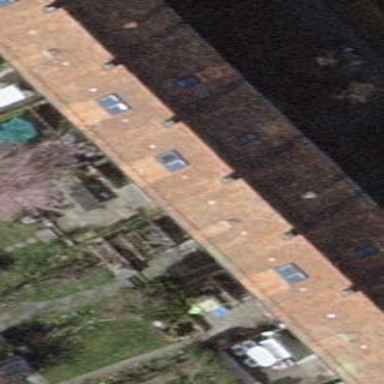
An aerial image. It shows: Beige house with gabled roof covered in roof tiles of orangered color. The roof is oriented across the building.